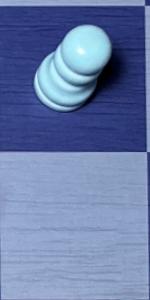
Label: Empty